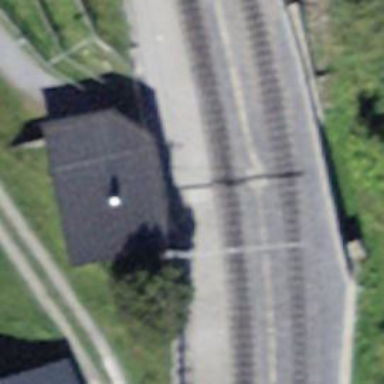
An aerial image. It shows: Platform for public transport and railway services.